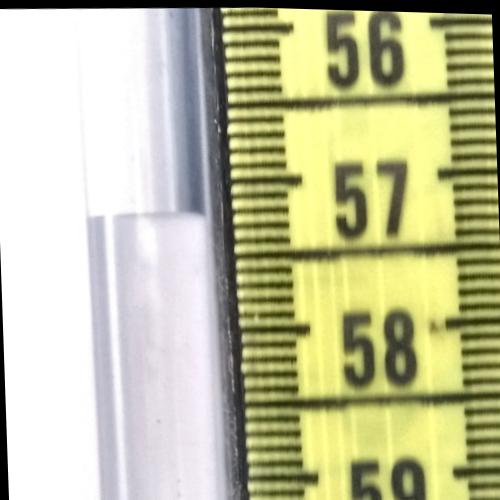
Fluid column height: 57.2 cm